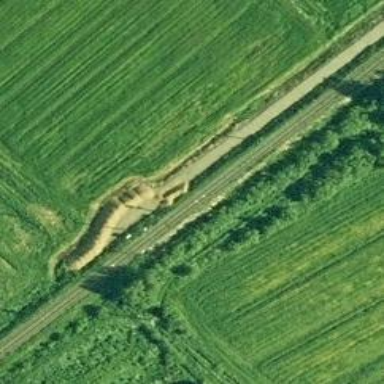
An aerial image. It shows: Continuous rail railway with electrified contact line.